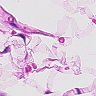
Metastatic tissue present: no